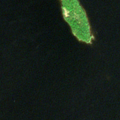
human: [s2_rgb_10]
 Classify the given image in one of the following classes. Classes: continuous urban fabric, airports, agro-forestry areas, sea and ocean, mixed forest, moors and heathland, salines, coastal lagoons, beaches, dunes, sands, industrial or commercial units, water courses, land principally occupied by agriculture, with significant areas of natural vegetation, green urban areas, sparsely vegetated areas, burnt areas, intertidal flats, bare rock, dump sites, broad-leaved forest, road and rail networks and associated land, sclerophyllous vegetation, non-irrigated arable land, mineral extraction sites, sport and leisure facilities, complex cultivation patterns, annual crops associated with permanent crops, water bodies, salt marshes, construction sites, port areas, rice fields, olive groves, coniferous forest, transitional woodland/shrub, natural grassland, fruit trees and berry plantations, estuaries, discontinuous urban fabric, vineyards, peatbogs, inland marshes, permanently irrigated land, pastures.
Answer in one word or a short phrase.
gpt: water bodies